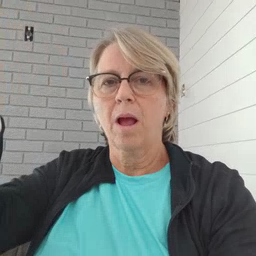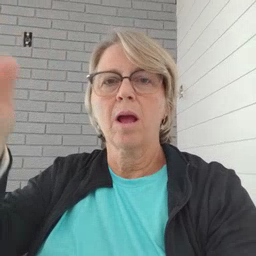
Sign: grandpa